【题型】解答题　【知识点】平面几何　【难度】easy
如图，$\triangle ABC$ 内接于 $\odot O$，$AB$ 为 $\odot O$ 的直径，过点 $O$ 作 $AC$ 的平行线交 $\odot O$ 于点 $D$，交 $BC$ 于点 $E$，点 $F$ 在 $BA$ 的延长线上，连接 $DF$，且 $\angle F = \angle B$。

(1) 求证：$DF$ 是 $\odot O$ 的切线；

(2) 若 $BE = 2$，$\sin\angle BAC = \dfrac{4}{5}$，求 $AF$ 的长。
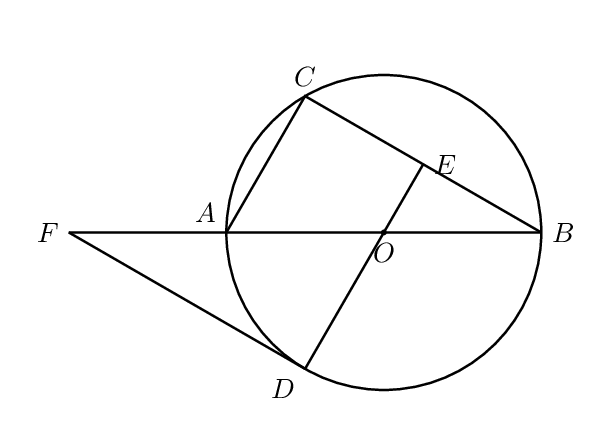
【解答】
【答案】(1)见解析\\
(2)$AF=\dfrac{5}{3}$

【分析】

【详解】（1）证明：$\because \triangle ABC$ 内接于 $\odot O$，$AB$ 为 $\odot O$ 的直径，\\
$\therefore \angle C=90^\circ$，\\
$\because DE \parallel AC$，\\
$\therefore \angle DEB=90^\circ$，即 $\angle EOB+\angle B=90^\circ$，\\
$\because \angle F=\angle B$，$\angle FOD=\angle EOB$，\\
$\therefore \angle F+\angle FOD=90^\circ$，\\
$\therefore \angle ODF=90^\circ$，即 $OD \perp DF$，\\
$\because OD$ 是 $\odot O$ 的半径，\\
$\therefore DF$ 是 $\odot O$ 的切线；

（2）解：$\because DE \parallel AC$，$O$ 是 $AB$ 的中点，$BE=2$，\\
$\therefore \dfrac{BE}{CE}=\dfrac{BO}{AO}=1$，\\
$\therefore E$ 是 $BC$ 的中点，\\
$\therefore BC=2BE=4$，\\
$\because \sin\angle BAC=\dfrac{BC}{AB}$，\\
$\therefore \dfrac{4}{AB}=\dfrac{4}{5}$，\\
$\therefore AB=5$，\\
$\therefore OA=OD=\dfrac{5}{2}$，\\
$\therefore$ 在 $Rt\triangle ABC$ 中，$AC=\sqrt{AB^2-BC^2}=\sqrt{5^2-4^2}=3$，\\
$\therefore \sin B=\dfrac{AC}{AB}=\dfrac{3}{5}$，\\
$\because \angle B=\angle F$，\\
$\therefore \sin F=\dfrac{OD}{OF}=\dfrac{\dfrac{5}{2}}{\dfrac{5}{2}+AF}=\dfrac{3}{5}$，\\
$\therefore AF=\dfrac{5}{3}$。